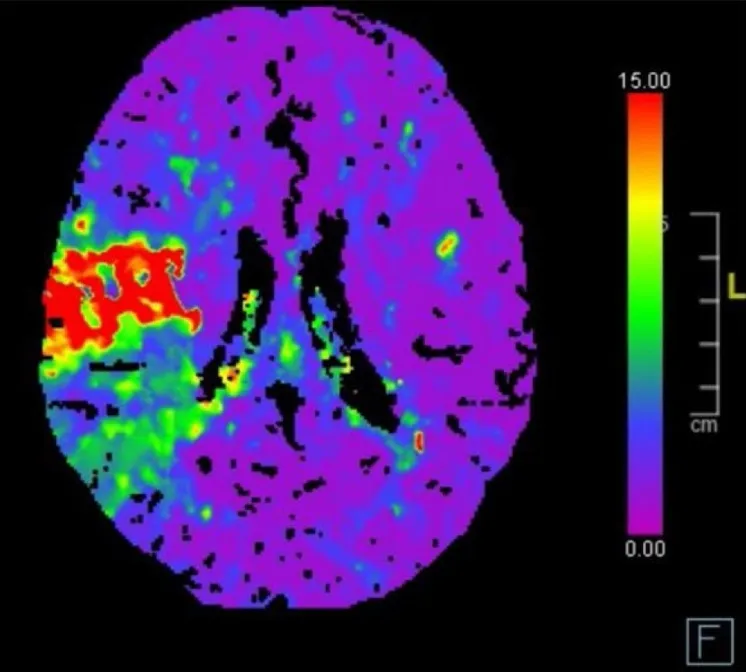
CT scan of brain with perfusion study shows right Middle Cerebral Artery and Anterior Cerebral Artery territorial involvement.
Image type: radiology (ct)